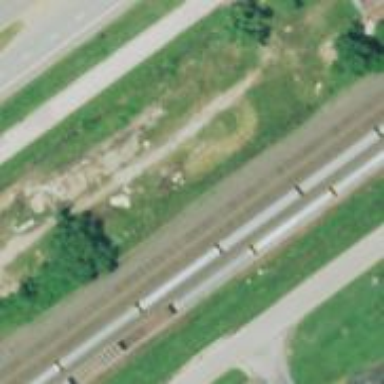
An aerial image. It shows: Disused railway spur.